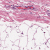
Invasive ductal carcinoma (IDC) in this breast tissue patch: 0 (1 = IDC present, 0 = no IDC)